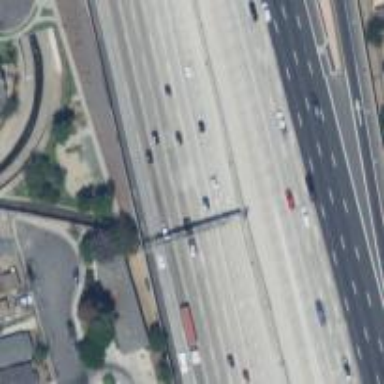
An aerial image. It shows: Motorway.